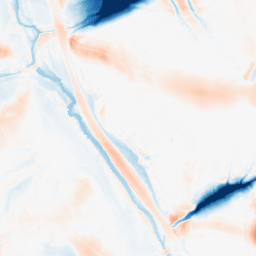
Category: morphological
Decomposition family: morphological_ellipse
Decomposition parameters: operation: average
width: 50
height: 50
Upsampling method: bicubic
Upsampling parameters: scale: 4
Upsampling scale: 4